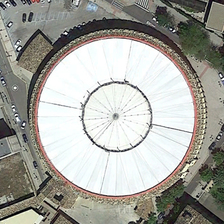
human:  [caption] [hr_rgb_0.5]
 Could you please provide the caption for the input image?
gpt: a white center with red edge in close to the parking lots .

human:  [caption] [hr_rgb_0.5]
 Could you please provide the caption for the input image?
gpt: there is a round white building in a block with a parking lot and other buildings beside .

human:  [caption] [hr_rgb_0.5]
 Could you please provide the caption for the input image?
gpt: there is a round white building in a block with a parking lot and other buildings beside .

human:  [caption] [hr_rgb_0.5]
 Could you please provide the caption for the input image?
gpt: it is a round center which has a white roof with a red lace surrounded by houses .

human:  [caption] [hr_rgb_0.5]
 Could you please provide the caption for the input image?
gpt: a white circle center building is surrounded by some buildings and several green trees .